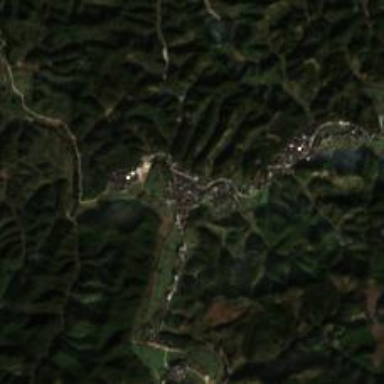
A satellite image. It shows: Small hamlet.